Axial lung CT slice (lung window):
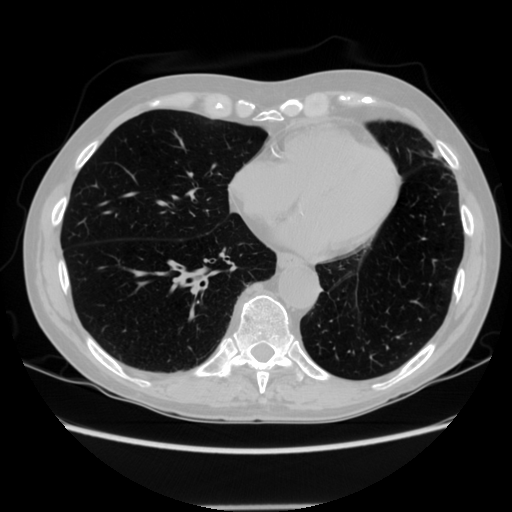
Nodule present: no